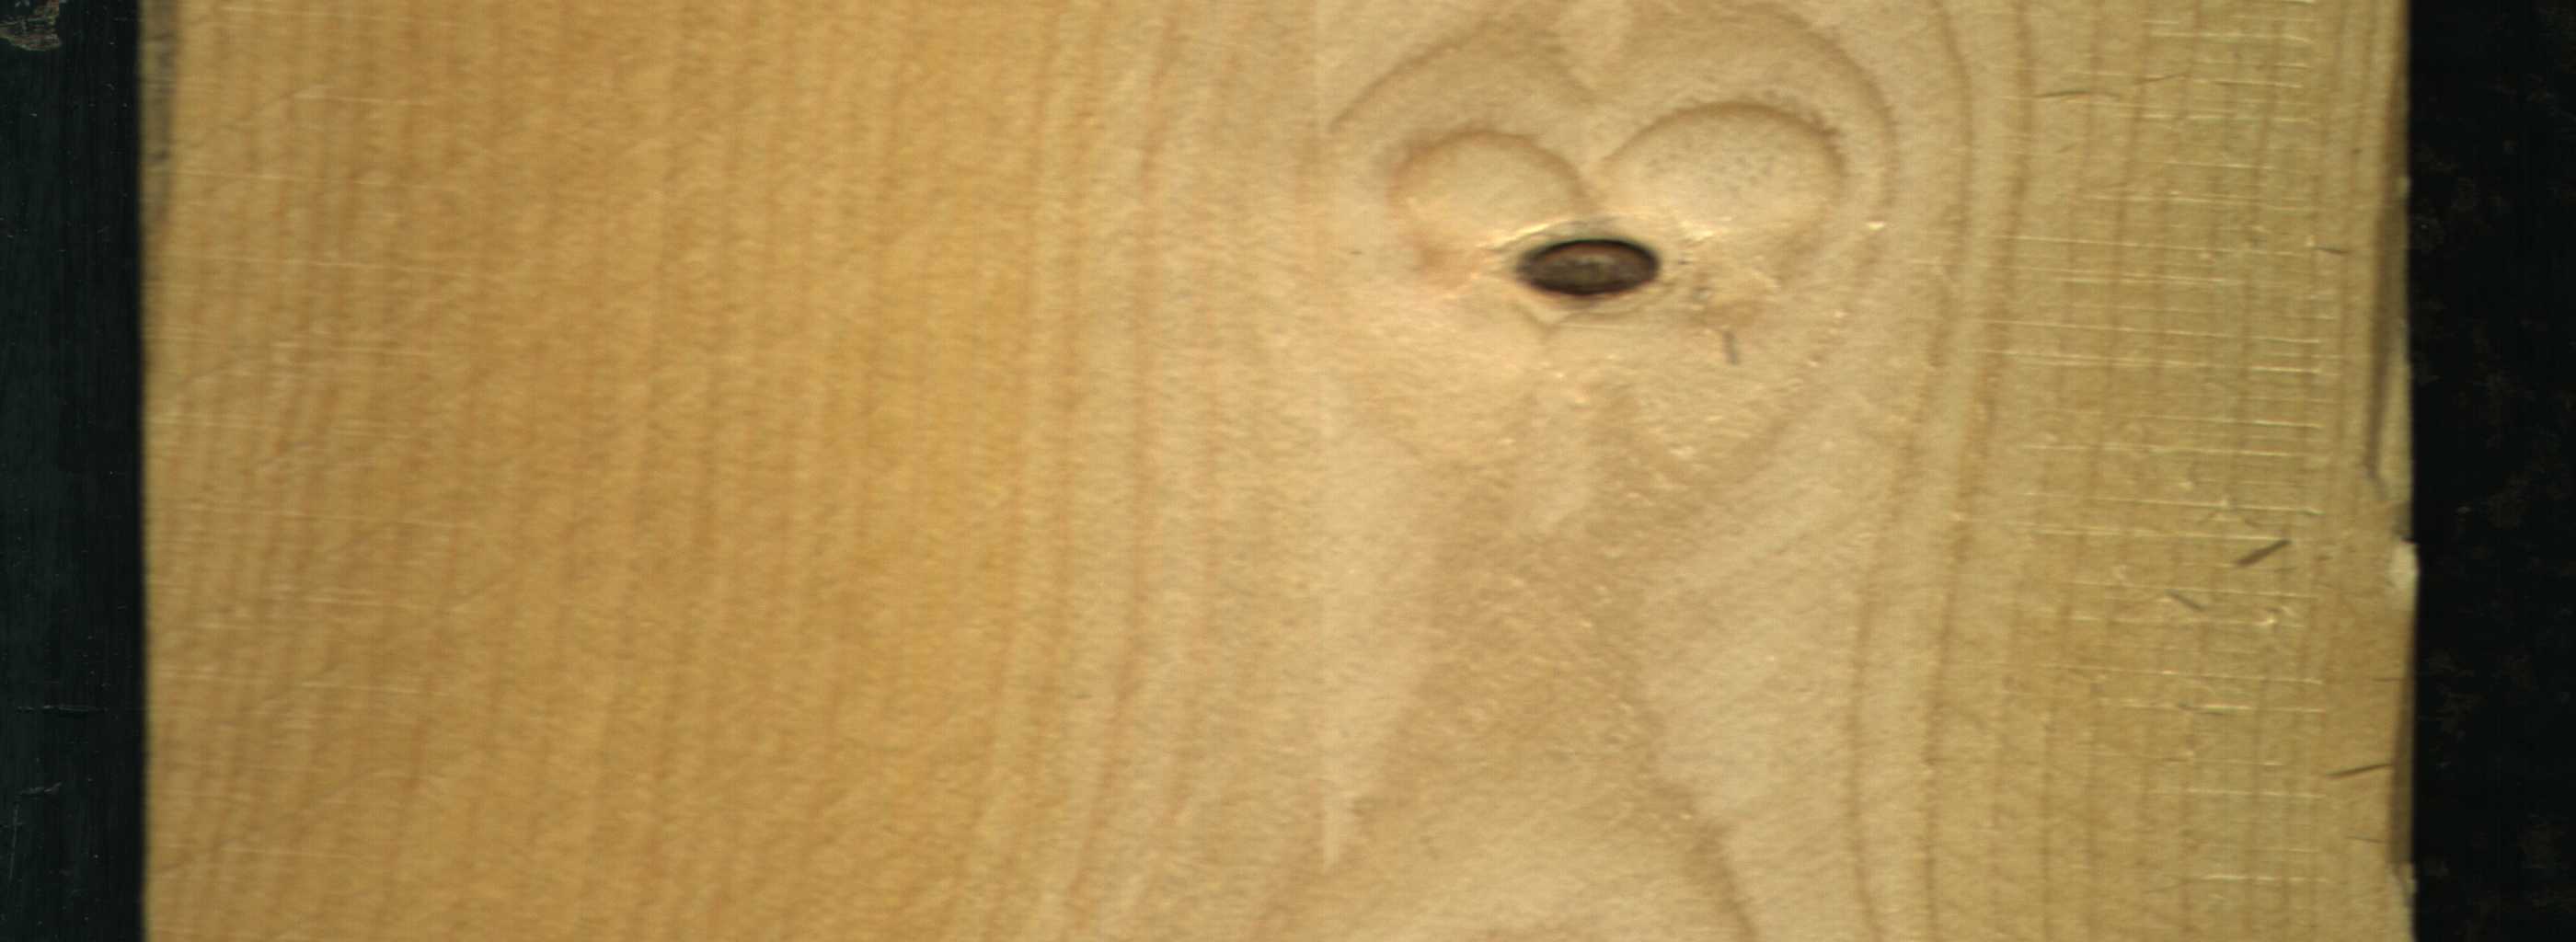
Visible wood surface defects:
Blue_Stain
Dead_Knot